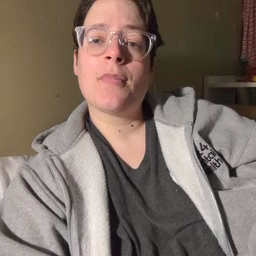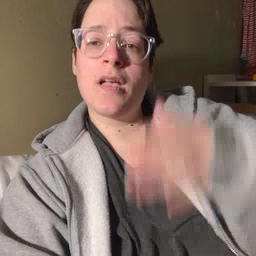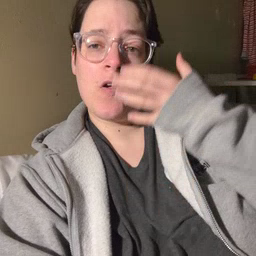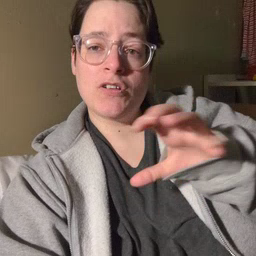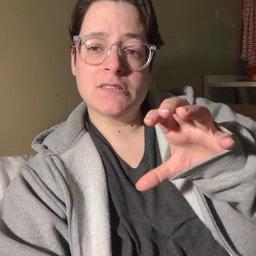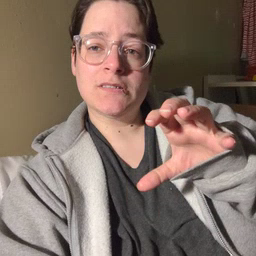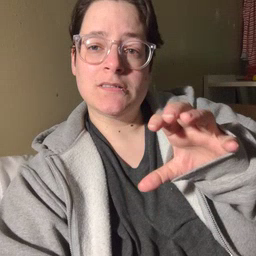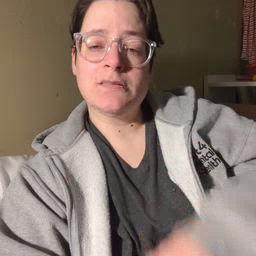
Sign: hot